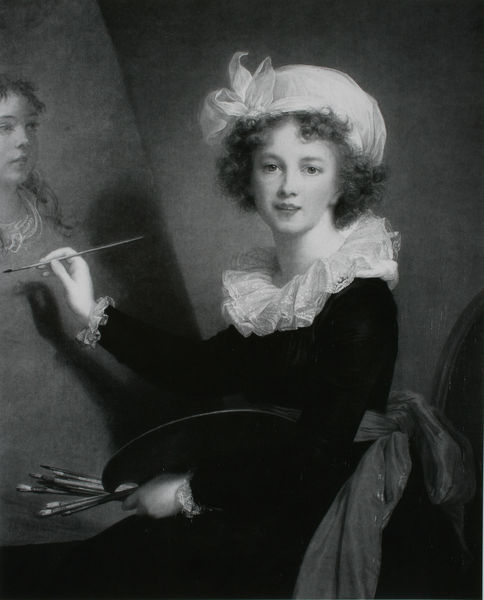
Titel: Selbstporträt
Künstler: Elisabeth Vigée-Lebrun
Standort: Ickworth
Institution: Suffolk
Schlagwörter: gemälde, hand, schatten, weiß, frauen, mädchen, sitzen, elegant, finger, frau, frisur, grau, haar, hintergrund, hut, kleid, licht, mund, nase, schwarz, stuhl, blick, dame, gürtel, tuch, haube, malerei, mode, schleife, blond, jung, wand, augen, gesicht, kragen, samt, spitze, bild, bildnis, hals, portrait, porträt, öl, sitzend, kaufmann, kind, en face, frontal, lippen, locke, locken, seide, zart, federhut, schärpe, kopfbedeckung, lächeln, schürze, tüll, farben, kopftuch, schmal, atelier, malerin, staffelei, rüsche, rüschen, selbstporträt, foto, schwarz-weiss, selbstbildnis, leinwand, manschetten, künstlerin, malen, malpalette, palette, pinsel, krause, portrai, selbstportrait, spitzenkragen, bild im bild, künstlerportrait, turban, kauffmann, farbpalette, malend, angelika, selbstprotrait, samtkleid, marein, haube#